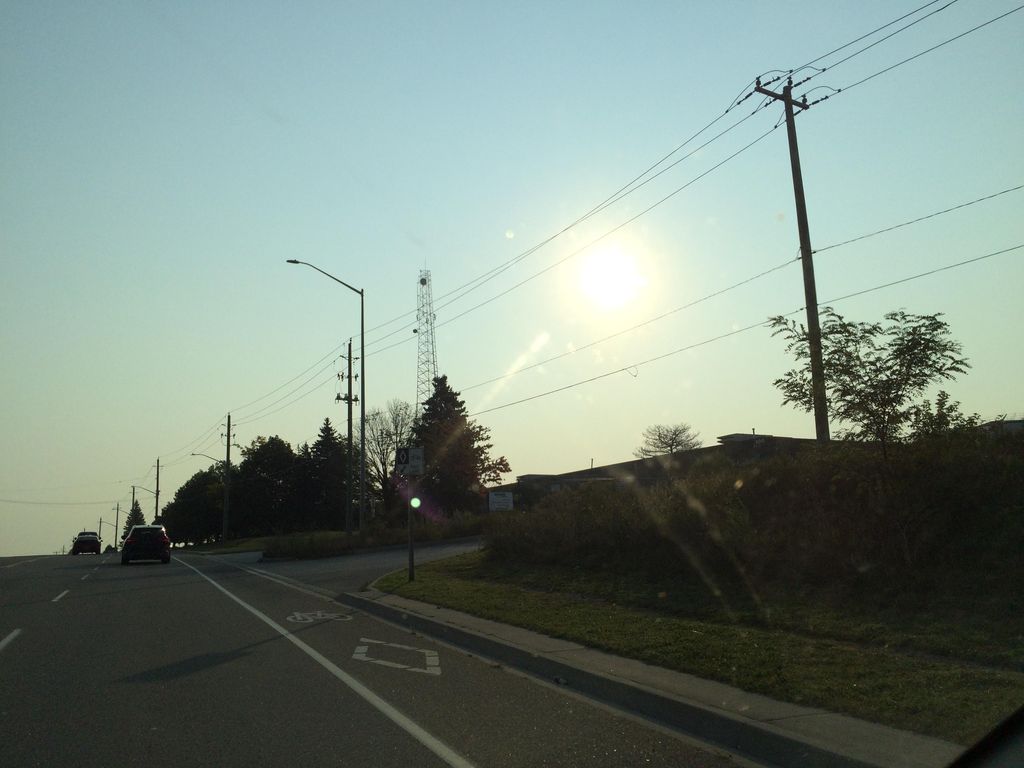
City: kitchener-waterloo